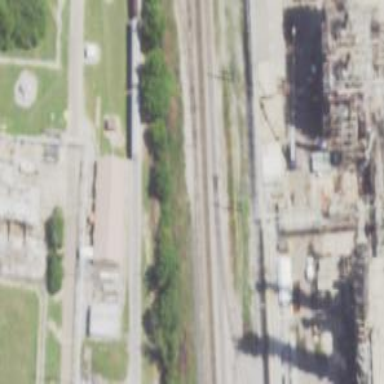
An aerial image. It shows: Railway siding for service.